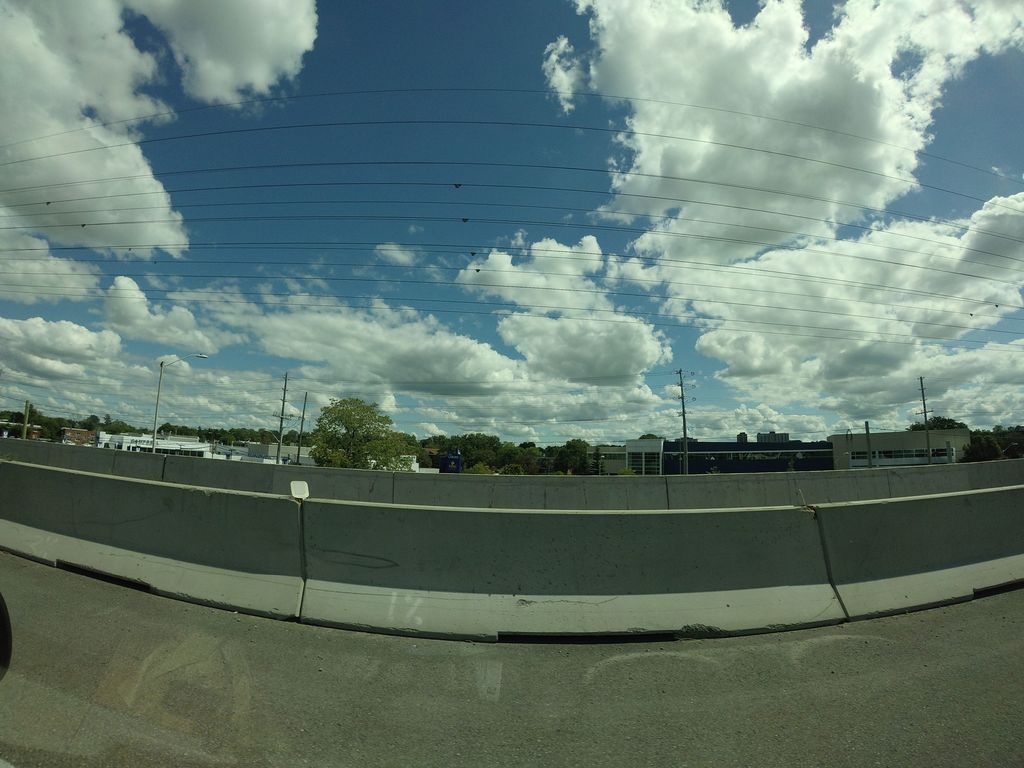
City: ottawa-gatineau